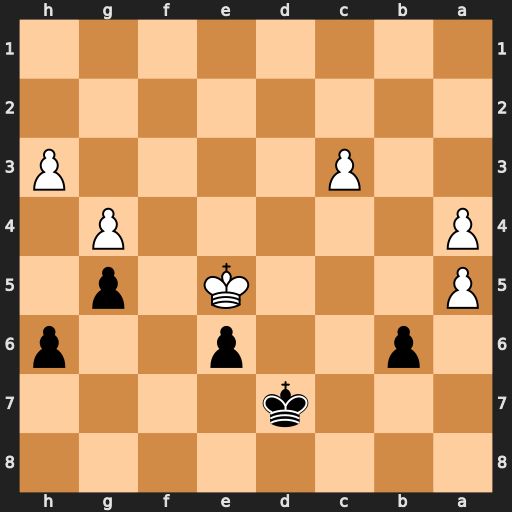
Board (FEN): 8/3k4/1p2p2p/P3K1p1/P5P1/2P4P/8/8
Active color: b
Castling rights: -
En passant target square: -
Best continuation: bxa5 c4 Ke7 c5 Kd7